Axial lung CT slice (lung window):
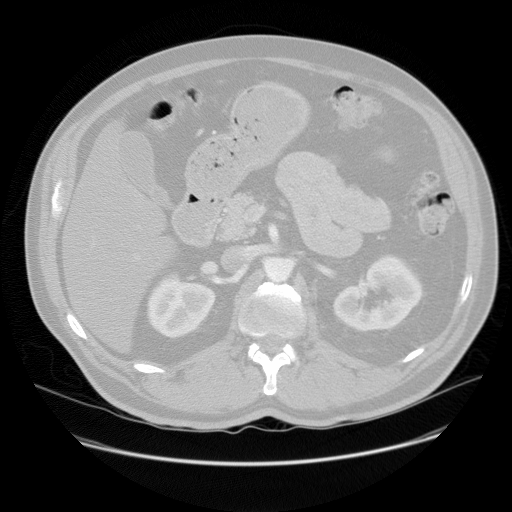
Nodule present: no